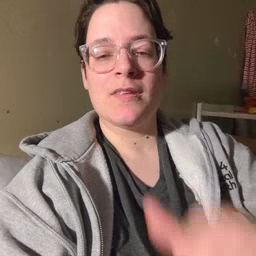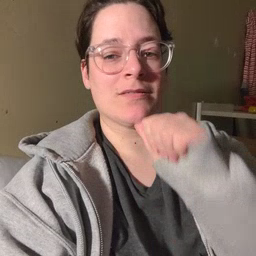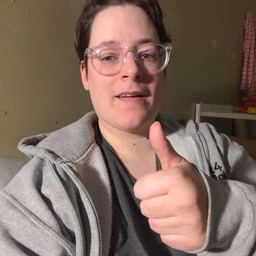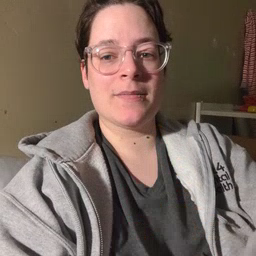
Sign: not